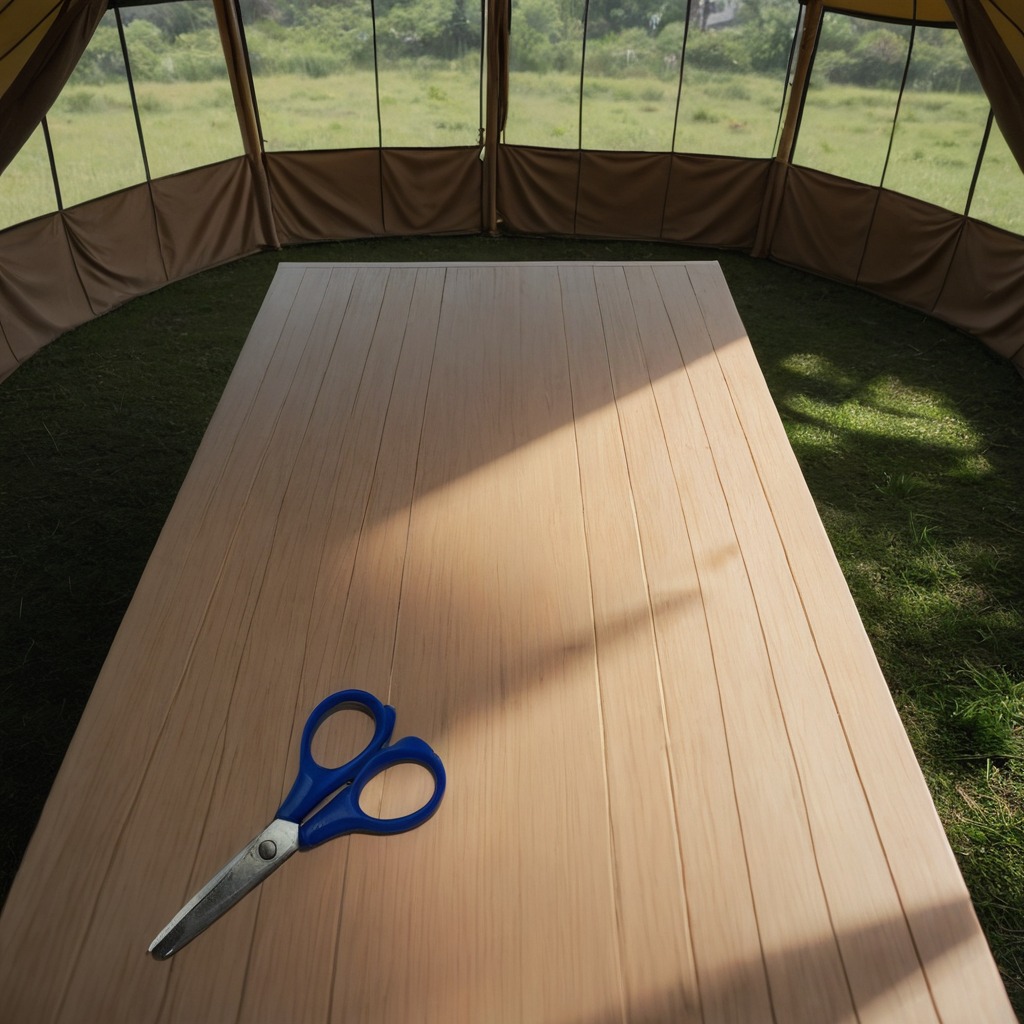
A scissor lying on a wooden table inside a jungle field workshop tent humid ambient light worn but